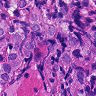
Metastatic tissue present: yes